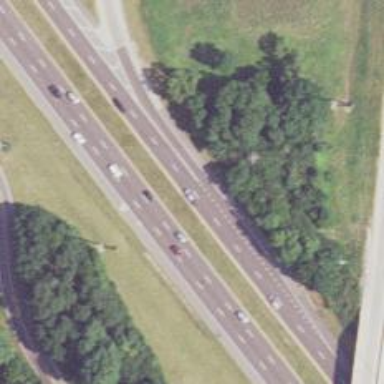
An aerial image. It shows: Trunk highway.